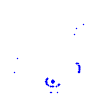
Particle: kaon